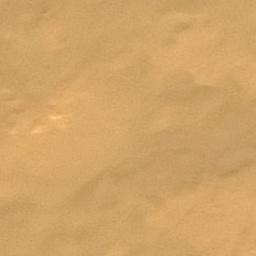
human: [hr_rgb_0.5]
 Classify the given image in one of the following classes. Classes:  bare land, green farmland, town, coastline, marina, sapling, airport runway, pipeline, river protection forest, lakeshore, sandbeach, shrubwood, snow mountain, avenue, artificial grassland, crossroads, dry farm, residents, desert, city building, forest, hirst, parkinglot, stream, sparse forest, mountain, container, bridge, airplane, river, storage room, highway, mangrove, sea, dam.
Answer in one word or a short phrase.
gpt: desert